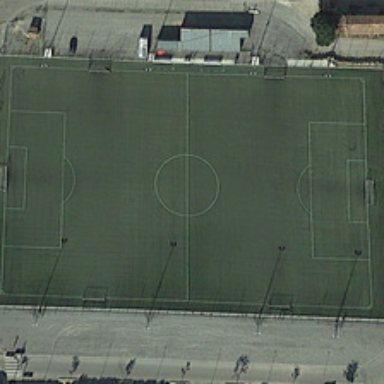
A football field is near several buildings and roads .